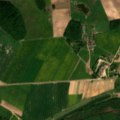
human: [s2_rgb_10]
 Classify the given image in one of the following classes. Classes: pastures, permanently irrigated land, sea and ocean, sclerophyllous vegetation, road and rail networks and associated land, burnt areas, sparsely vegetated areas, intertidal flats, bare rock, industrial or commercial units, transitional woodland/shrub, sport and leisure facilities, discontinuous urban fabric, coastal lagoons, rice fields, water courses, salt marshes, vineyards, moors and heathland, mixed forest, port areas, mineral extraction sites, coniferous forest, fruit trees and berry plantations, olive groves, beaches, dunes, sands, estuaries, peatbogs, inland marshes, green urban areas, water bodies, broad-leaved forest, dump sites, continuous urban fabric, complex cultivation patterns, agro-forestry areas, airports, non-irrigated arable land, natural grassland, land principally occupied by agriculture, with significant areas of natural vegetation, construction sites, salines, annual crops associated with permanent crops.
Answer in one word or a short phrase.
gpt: discontinuous urban fabric, non-irrigated arable land, complex cultivation patterns, broad-leaved forest